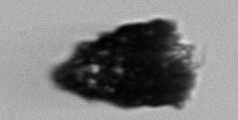
Label: Tintinnopsis